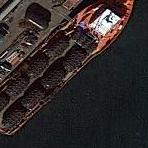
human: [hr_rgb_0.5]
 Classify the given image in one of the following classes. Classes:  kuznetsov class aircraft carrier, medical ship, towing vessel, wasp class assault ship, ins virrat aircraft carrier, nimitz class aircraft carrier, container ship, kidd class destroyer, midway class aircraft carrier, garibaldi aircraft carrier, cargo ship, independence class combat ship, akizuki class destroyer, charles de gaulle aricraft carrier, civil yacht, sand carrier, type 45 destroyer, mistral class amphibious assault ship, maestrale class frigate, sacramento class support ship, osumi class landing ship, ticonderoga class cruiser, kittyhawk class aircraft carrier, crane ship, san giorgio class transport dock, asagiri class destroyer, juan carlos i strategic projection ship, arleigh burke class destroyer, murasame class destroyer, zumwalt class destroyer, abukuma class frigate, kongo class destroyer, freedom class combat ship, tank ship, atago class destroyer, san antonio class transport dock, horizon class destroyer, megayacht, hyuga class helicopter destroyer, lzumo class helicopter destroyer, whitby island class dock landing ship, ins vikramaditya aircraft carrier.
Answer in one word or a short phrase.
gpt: Cargo ship